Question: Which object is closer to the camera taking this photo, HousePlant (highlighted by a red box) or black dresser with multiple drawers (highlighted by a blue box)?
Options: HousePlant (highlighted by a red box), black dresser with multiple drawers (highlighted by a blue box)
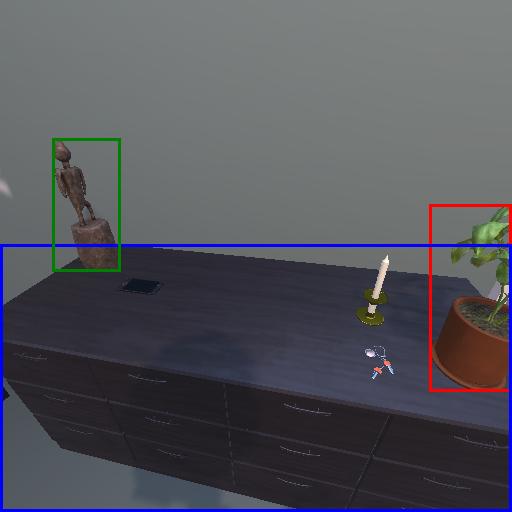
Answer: HousePlant (highlighted by a red box)